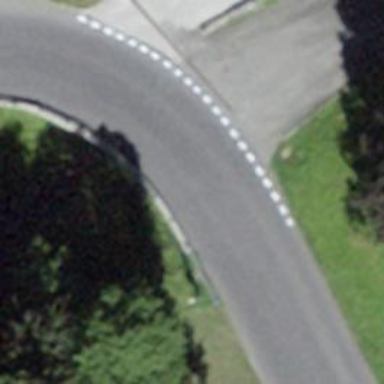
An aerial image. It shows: Secondary road with bridge.